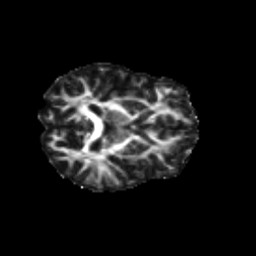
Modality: FA
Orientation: axial
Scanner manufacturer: siemens
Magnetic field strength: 3 T
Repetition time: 9.2 s
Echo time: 0.084 s